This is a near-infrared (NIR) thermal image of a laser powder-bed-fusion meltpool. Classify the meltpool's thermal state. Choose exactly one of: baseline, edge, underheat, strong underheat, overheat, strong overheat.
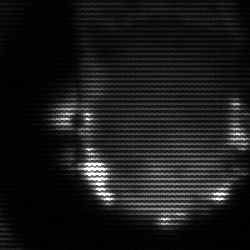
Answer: baseline